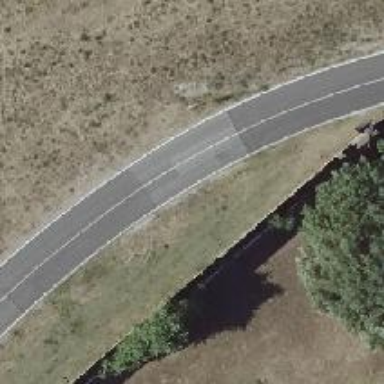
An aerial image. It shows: Service road.